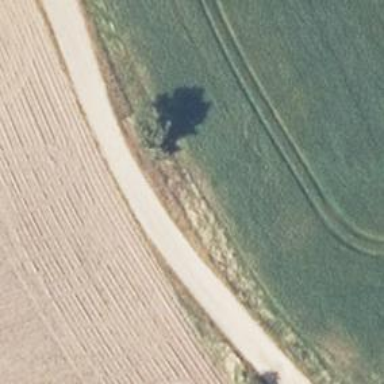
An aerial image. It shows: Deciduous tree with broadleaved leaves.